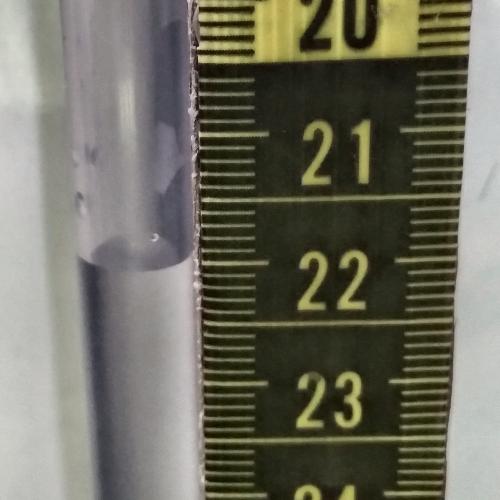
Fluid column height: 22.0 cm